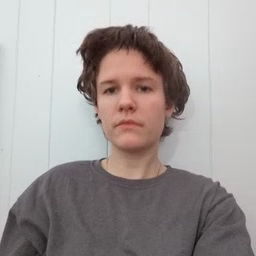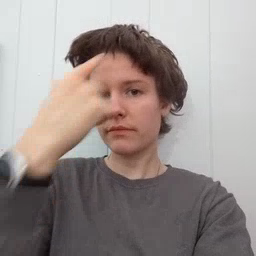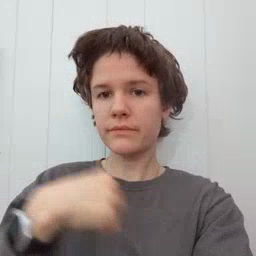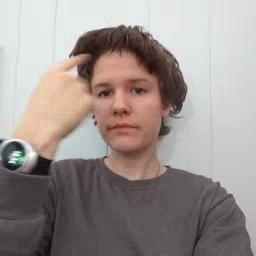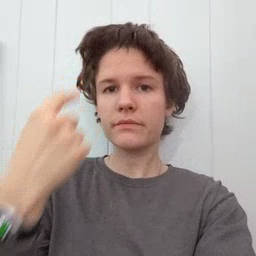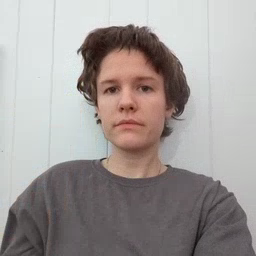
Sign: face